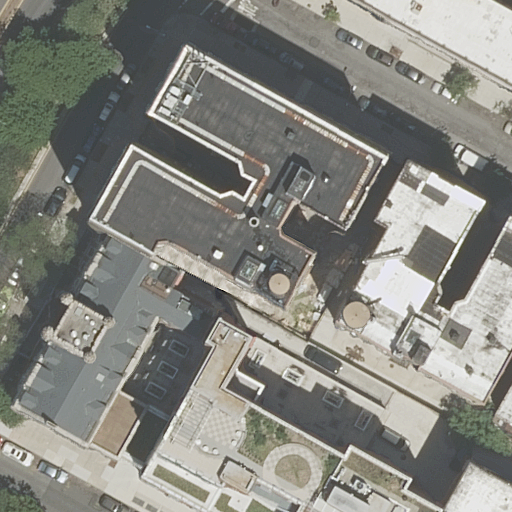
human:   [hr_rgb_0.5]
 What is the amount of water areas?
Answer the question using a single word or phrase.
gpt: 0

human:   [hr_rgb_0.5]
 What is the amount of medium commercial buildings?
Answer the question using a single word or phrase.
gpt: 0

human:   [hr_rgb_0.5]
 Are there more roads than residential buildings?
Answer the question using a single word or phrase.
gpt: no

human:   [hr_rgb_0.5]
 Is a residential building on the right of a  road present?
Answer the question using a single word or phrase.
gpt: yes

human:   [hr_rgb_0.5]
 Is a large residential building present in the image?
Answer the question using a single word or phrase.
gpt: yes

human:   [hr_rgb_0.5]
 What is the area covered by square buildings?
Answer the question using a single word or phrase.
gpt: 0m2

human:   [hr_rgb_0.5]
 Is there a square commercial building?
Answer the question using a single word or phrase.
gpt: no

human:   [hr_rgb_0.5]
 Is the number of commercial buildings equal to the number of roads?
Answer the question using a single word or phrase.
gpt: no

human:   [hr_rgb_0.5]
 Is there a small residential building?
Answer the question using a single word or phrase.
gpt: yes

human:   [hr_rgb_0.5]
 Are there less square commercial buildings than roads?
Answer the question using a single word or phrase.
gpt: yes

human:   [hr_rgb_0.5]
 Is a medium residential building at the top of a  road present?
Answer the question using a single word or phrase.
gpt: yes

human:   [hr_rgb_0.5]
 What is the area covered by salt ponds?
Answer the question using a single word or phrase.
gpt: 0m2

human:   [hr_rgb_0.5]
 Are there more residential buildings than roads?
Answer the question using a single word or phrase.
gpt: yes

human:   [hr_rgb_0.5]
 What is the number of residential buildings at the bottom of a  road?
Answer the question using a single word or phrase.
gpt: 6

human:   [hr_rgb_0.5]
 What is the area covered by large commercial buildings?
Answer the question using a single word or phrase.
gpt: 0m2

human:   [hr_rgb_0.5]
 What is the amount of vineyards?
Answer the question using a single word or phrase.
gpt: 0

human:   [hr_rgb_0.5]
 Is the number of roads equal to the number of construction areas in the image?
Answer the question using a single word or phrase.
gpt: no

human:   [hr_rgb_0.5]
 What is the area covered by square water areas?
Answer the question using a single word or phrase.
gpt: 0m2

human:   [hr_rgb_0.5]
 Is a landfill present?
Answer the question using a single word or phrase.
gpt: no

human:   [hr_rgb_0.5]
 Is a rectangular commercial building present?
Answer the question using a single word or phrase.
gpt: no

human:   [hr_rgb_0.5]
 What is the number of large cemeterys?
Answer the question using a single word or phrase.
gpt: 0

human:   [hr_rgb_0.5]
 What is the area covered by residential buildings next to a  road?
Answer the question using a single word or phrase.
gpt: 4765m2

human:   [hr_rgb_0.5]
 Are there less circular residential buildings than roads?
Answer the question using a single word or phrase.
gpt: yes

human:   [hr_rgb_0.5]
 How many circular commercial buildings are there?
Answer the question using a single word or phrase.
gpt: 0

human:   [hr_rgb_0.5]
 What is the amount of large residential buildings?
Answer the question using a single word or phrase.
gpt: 4

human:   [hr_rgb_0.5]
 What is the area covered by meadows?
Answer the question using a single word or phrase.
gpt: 0m2

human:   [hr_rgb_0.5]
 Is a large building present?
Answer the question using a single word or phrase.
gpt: yes

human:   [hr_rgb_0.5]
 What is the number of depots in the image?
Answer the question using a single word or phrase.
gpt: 0

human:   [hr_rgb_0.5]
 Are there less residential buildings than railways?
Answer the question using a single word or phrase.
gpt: no

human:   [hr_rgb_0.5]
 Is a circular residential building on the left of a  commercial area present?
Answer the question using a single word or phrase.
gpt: no

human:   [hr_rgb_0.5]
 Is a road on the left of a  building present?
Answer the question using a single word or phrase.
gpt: yes

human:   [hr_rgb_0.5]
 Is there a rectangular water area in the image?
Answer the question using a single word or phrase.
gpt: no

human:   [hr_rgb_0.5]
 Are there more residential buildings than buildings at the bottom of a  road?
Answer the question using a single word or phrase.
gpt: yes

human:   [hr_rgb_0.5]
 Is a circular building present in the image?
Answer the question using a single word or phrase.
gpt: no

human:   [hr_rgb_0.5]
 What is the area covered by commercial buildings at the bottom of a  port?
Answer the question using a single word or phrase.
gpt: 0m2

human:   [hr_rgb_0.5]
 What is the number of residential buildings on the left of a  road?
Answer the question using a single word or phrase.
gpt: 1